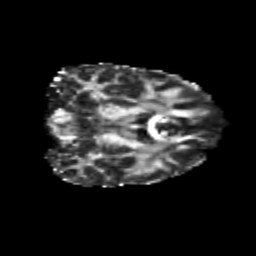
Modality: FA
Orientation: coronal
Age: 23
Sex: female
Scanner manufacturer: siemens
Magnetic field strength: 3 T
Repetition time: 3.5 s
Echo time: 0.113 s